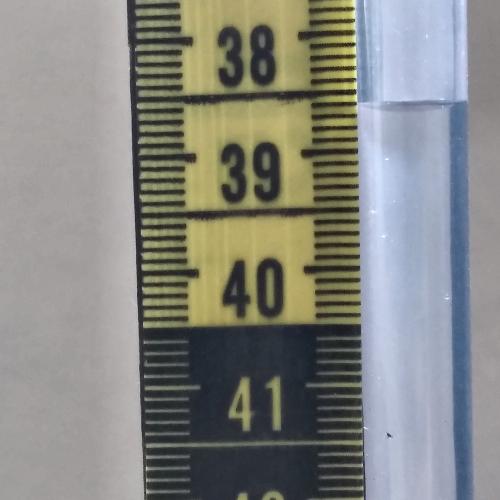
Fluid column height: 38.6 cm